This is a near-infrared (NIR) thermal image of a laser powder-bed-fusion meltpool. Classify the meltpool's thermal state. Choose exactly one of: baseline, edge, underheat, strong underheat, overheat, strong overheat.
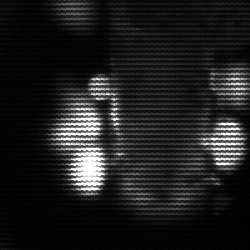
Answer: strong underheat